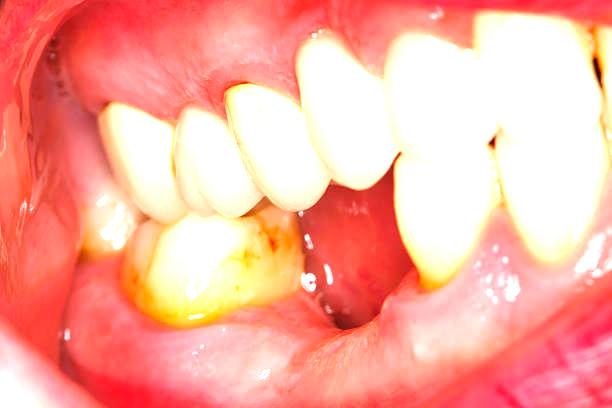
Condition: Gingivitis